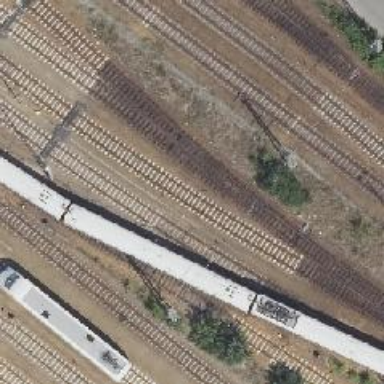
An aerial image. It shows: Railway switch.